Interaction volume radius: 5 \u00c5
Interaction volume height: 10 \u00c5
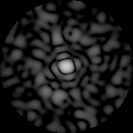
Disorder parameter: 0.8019